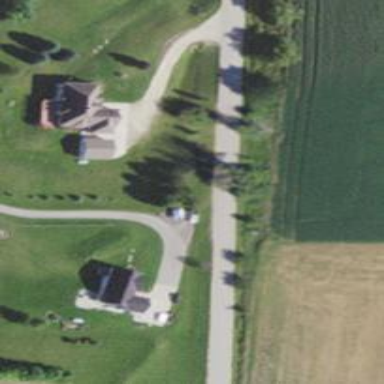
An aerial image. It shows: Driveway leading to service road.